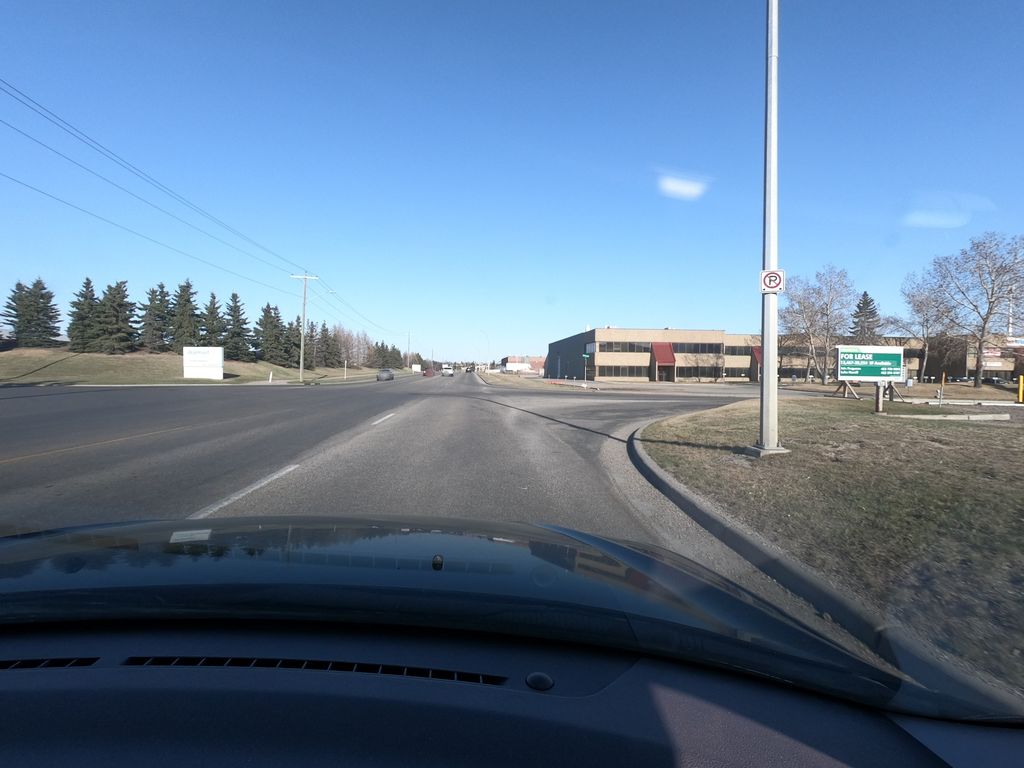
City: calgary